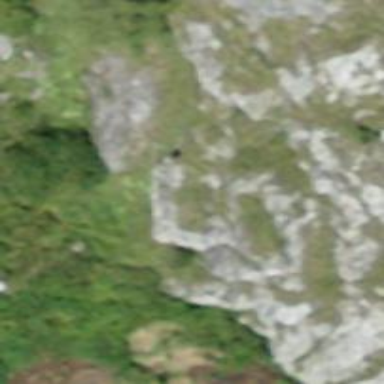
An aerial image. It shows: Natural cliff.